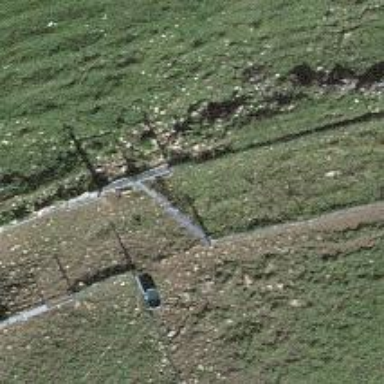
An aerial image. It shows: Dry stone wall barrier.